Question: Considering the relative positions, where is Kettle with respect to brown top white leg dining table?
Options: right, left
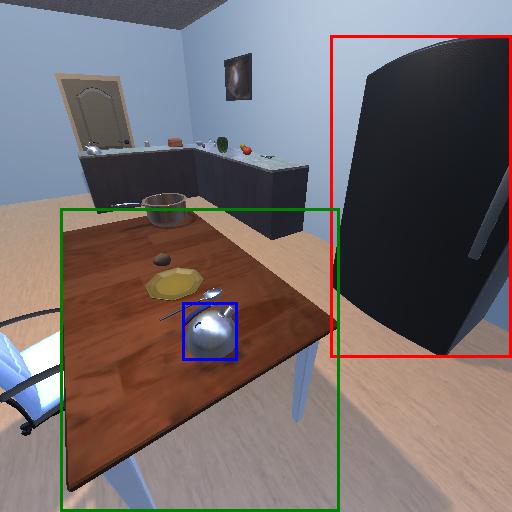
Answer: right